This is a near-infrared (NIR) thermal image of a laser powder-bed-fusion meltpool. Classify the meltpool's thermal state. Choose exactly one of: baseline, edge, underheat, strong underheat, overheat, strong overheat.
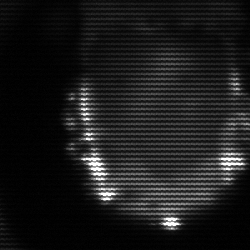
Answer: baseline